Question: I'd like to create a list with a particular size, but it's contents can be larger than the list.
I thought it would be real nice looking if the list had items in it and they faded out at the bottom and the top, while having a background image for the container that also contains the list. This is proving harder than expected, and I'm having a difficult time finding an appropriate guide for such a thing.
The images below shows the expected result

Is this even possible? Thanks in advance.
- <URL>
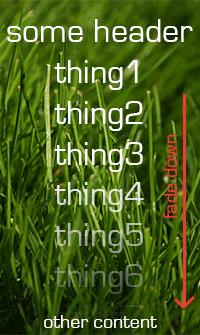
Answer: I was able to get an ugly prototype together. This (Chrome, Safari, etc), but it might point you in the right direction and help you adapt to get it cross browser compatible.
'''
.con{background:#0f0; color:#fff;}
ul{margin:0; padding:0; list-style:none; -webkit-mask-image: -webkit-gradient(linear, left top, left bottom, from(rgba(0,0,0,1)), to(rgba(0,0,0,0)));}
'''
'''
<div class="con">
<ul>
<li>thing1</li>
<li>thing2</li>
<li>thing3</li>
<li>thing4</li>
<li>thing5</li>
<li>thing6</li>
</ul>
</div>
'''